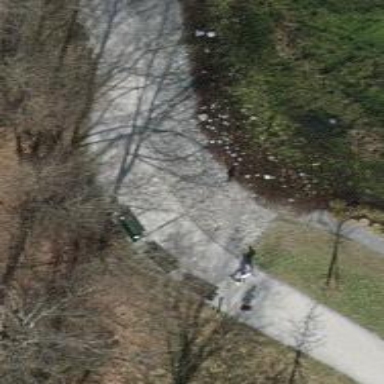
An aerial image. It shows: Bench.